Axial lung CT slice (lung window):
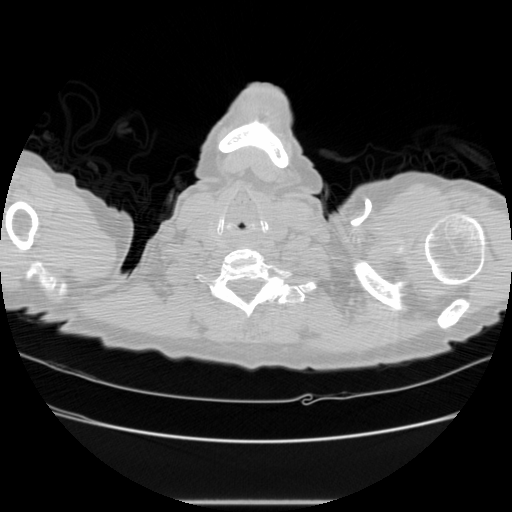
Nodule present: no